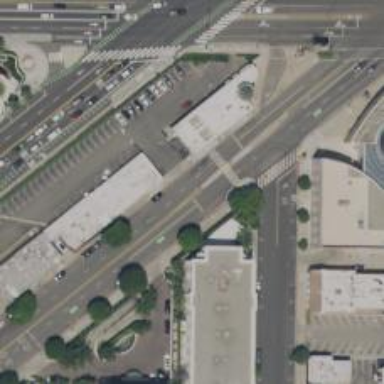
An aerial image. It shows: Secondary road bordered by retail establishments.